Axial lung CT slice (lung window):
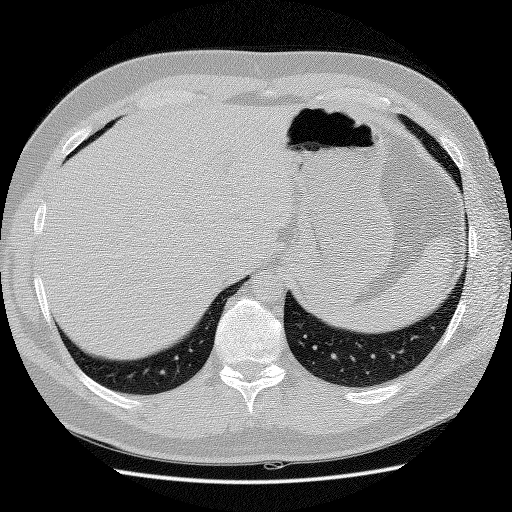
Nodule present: no